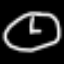
Label: clock